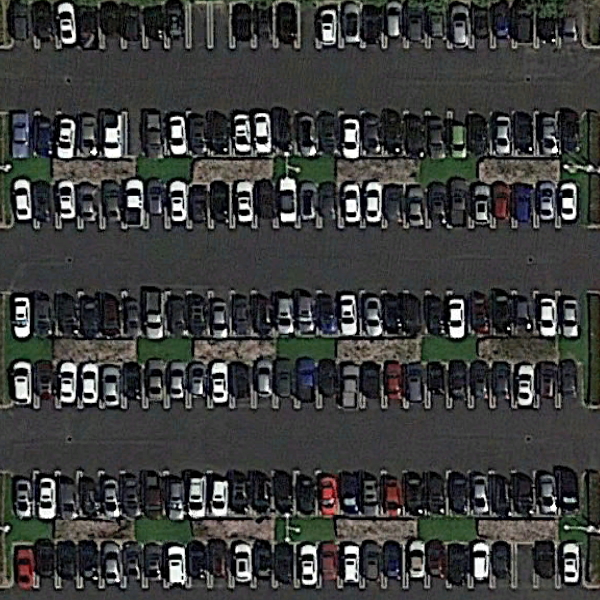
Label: Parking